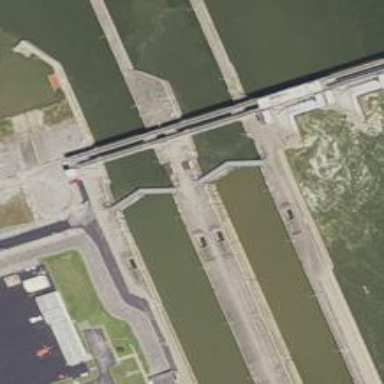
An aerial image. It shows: Lock gate along waterway.